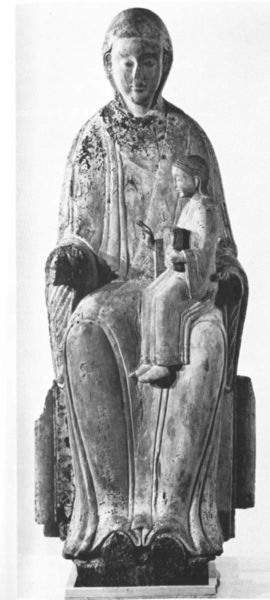
Titel: Imad-Madonna
Institution: Paderborn, Diözesanmuseum
Schlagwörter: hand, schatten, weiß, sitzen, frau, grau, holz, kleid, licht, marmor, mund, schwarz, stuhl, alt, augen, falten, sockel, stein, figur, gewand, haare, sitzend, stoff, kind, skulptur, statue, relief, füße, sitz, baby, bank, thron, falte, kopftuch, faltenwurf, plastik, foto, fotografie, buch, symmetrisch, jungfrau, gebet, statuette, christus, jesus, pieta, mittelalter, andacht, maria, madonna, marie, romanisch, jesuskind, früh, statisch, lichte